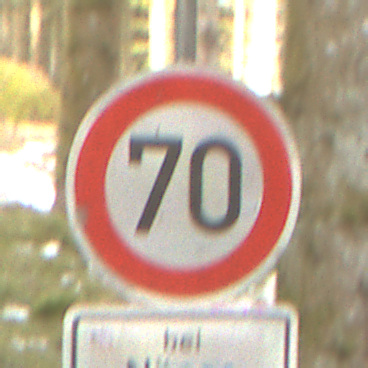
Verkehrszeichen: Geschwindigkeit70
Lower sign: BeiNaesse
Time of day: MorningAfternoon
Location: Outdoor (Nature)
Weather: Overcast
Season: Winter
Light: Natural